Interaction volume radius: 5 \u00c5
Interaction volume height: 25 \u00c5
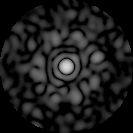
Disorder parameter: 0.8238